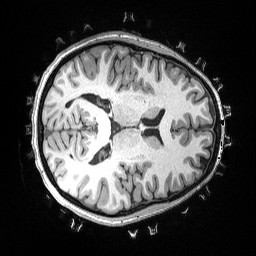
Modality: T1w
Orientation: axial
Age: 33
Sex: female
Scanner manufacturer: siemens
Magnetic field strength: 3 T
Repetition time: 2.53 s
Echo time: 0.00169 s